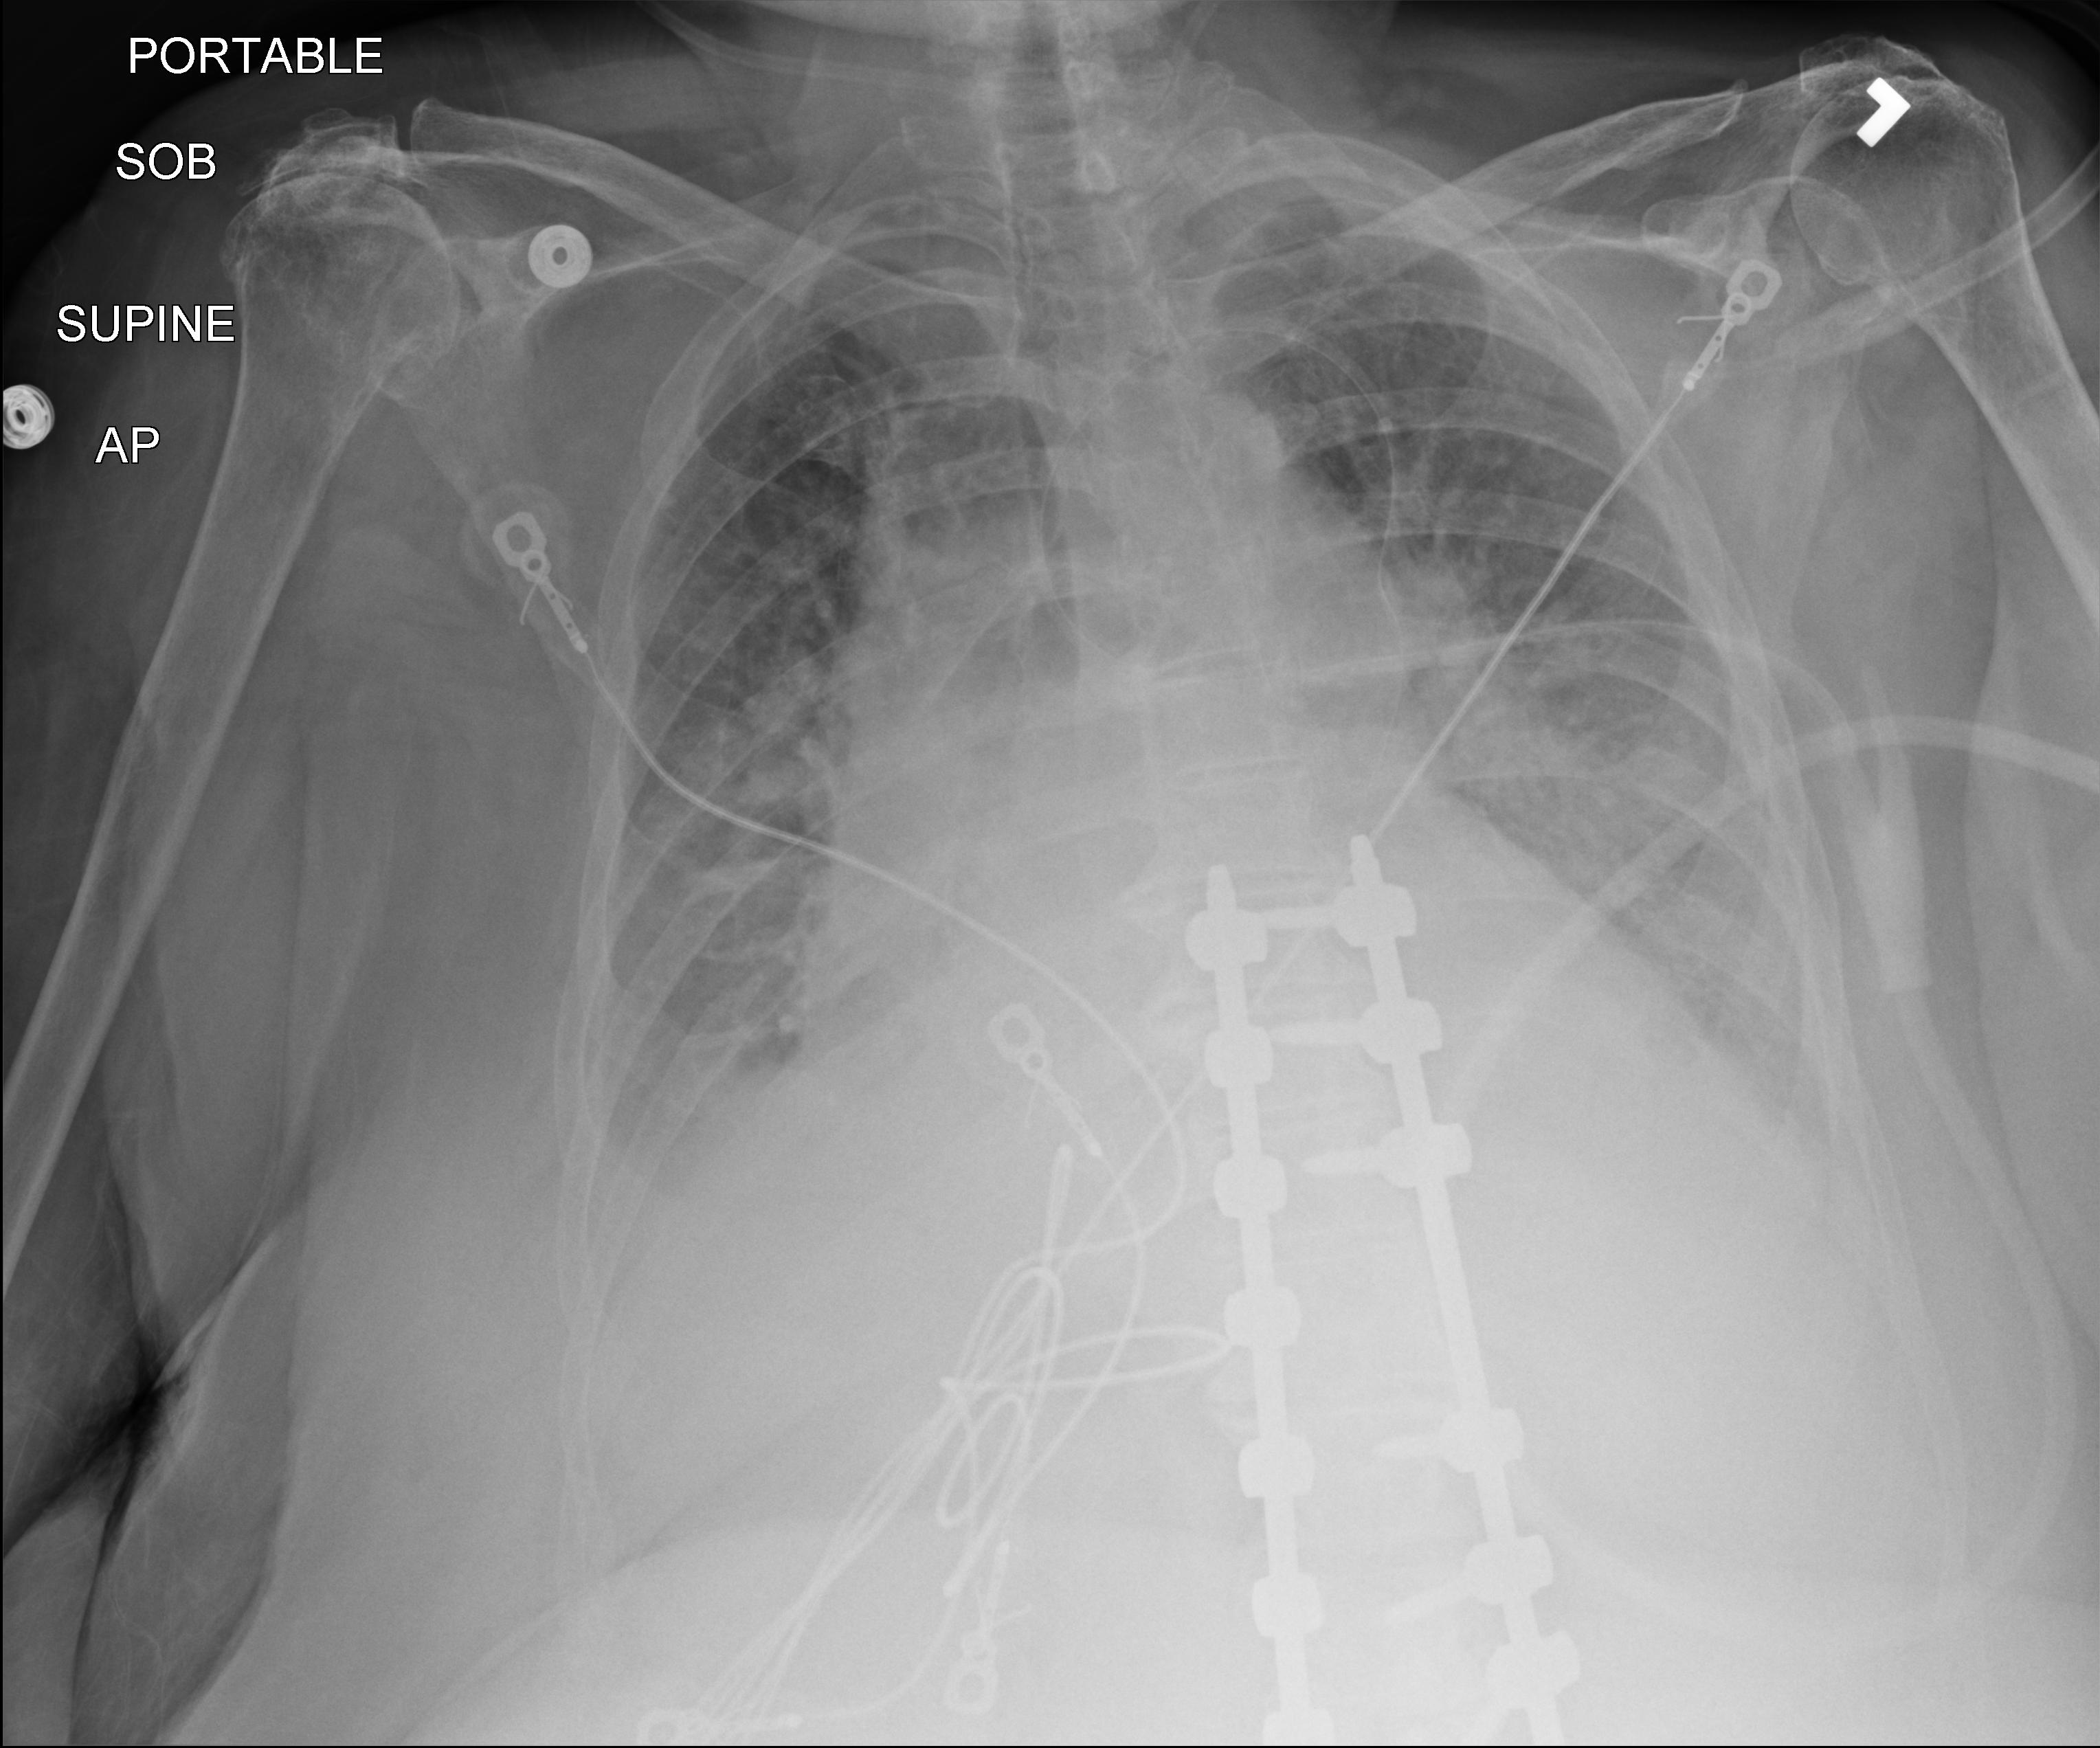
View: AP
Implant manufacturer: medtronic solera